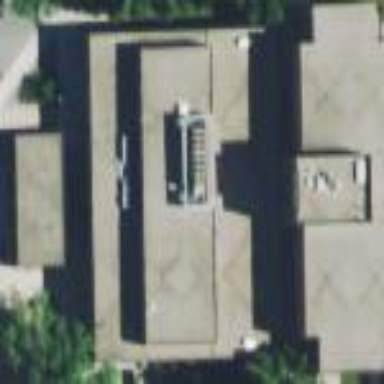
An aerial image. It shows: Library building.